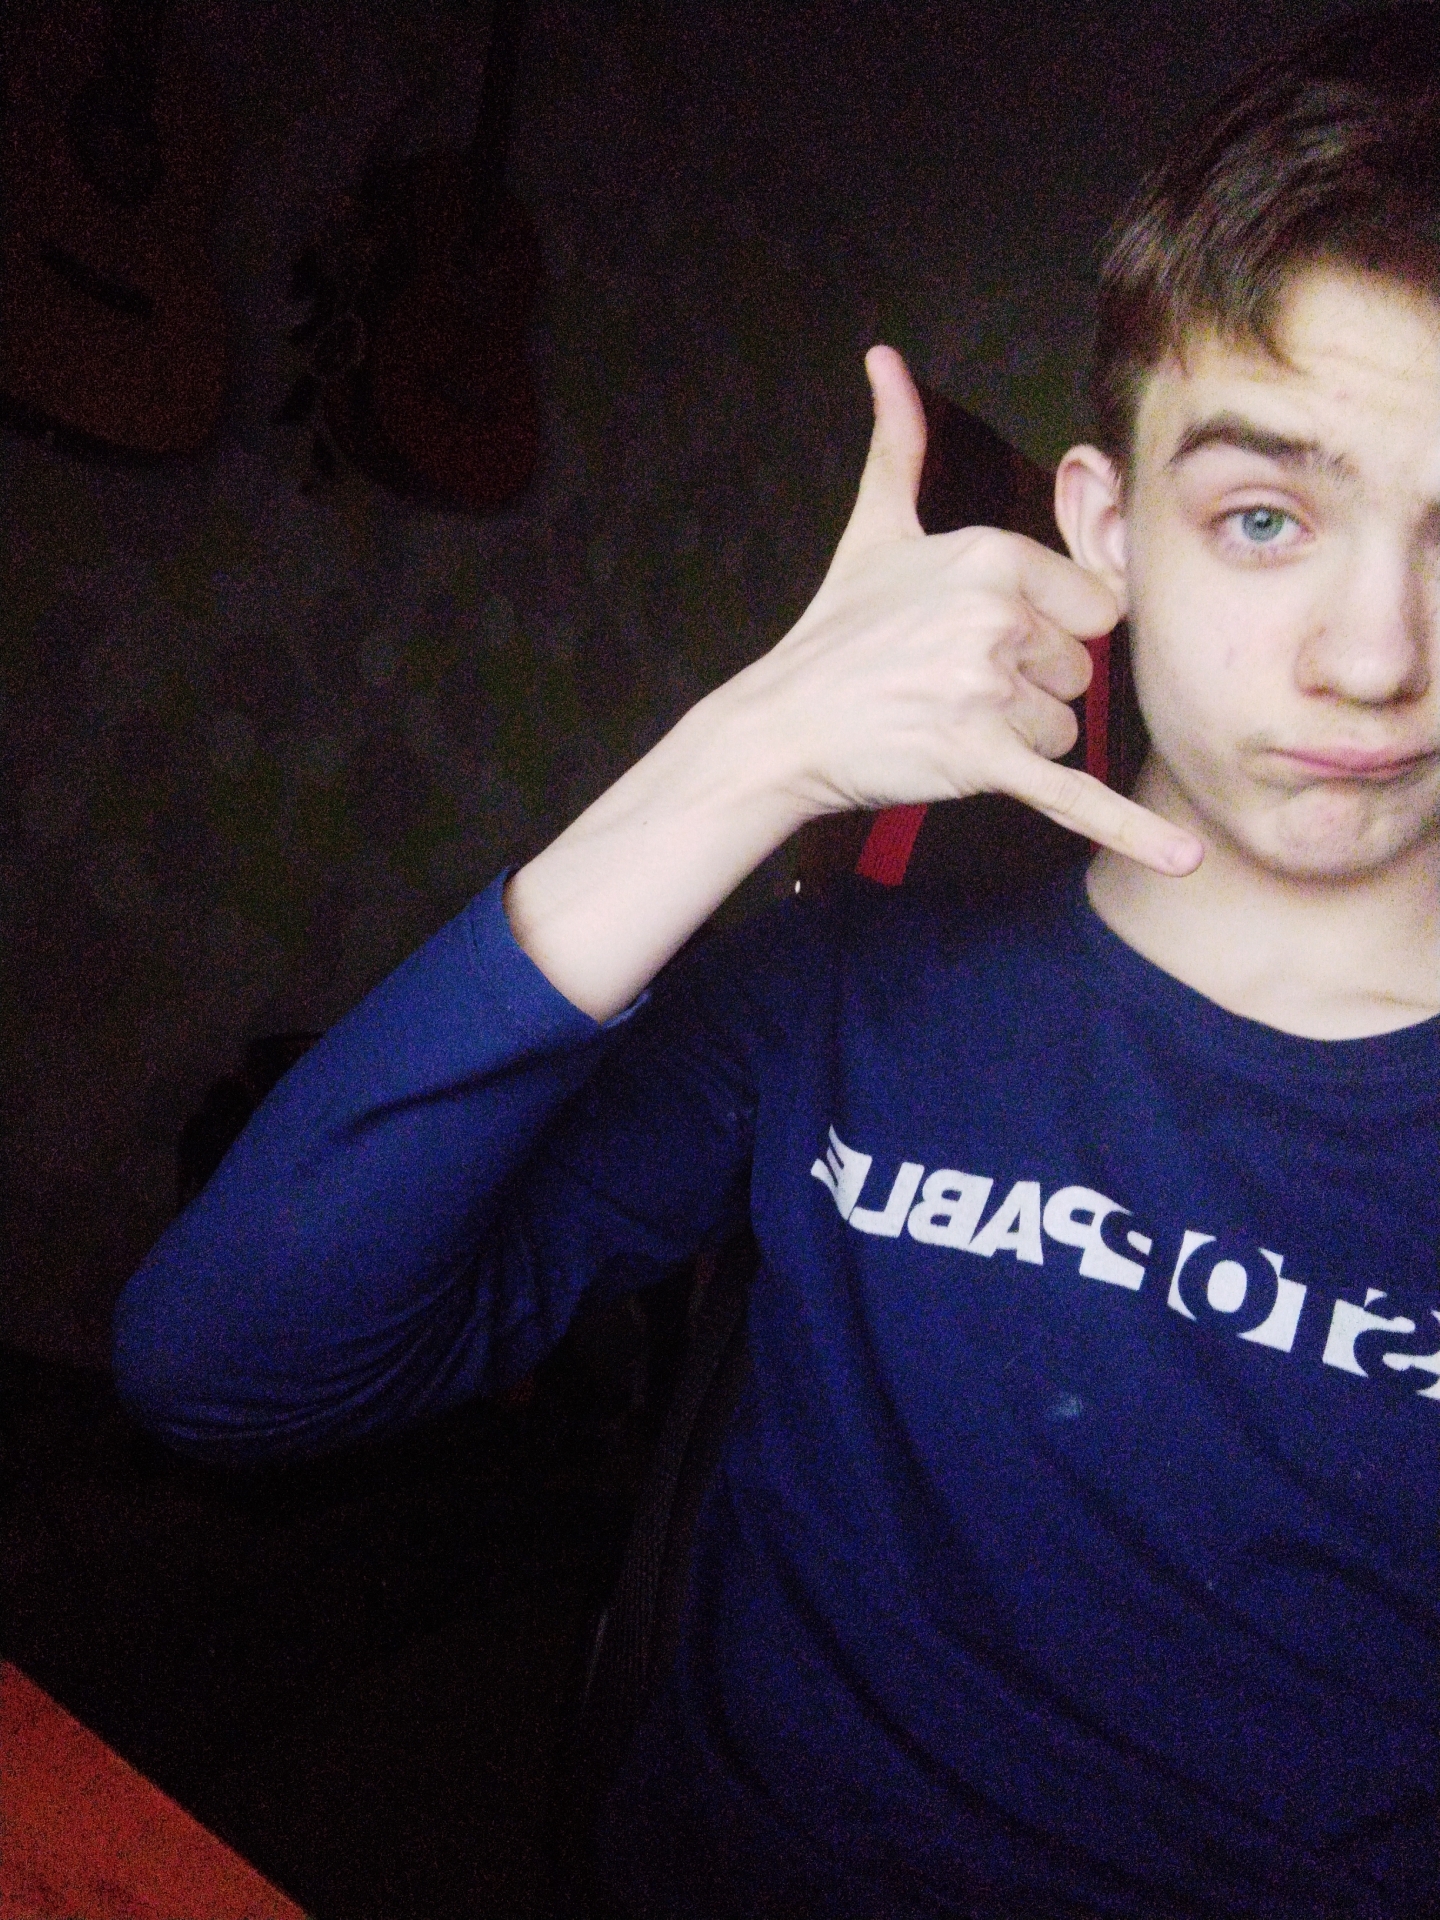
Label: noise